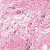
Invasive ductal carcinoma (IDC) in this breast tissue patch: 0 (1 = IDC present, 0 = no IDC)